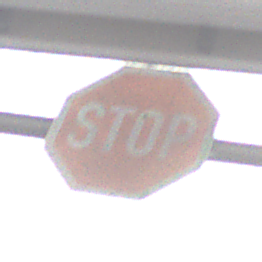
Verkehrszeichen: Stop
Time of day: MorningAfternoon
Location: Roofed (Urban)
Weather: PartlyCloudy
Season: NotSpecified
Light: Natural